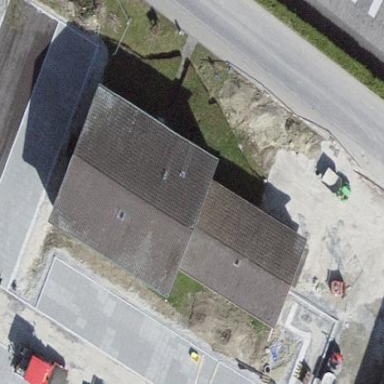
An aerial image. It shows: Simple and straightforward house.